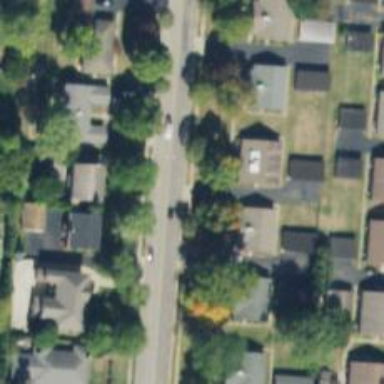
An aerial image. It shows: Residential driveway serving as service road.